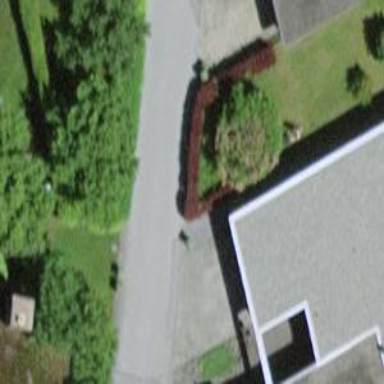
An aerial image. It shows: Hedge acting as barrier.